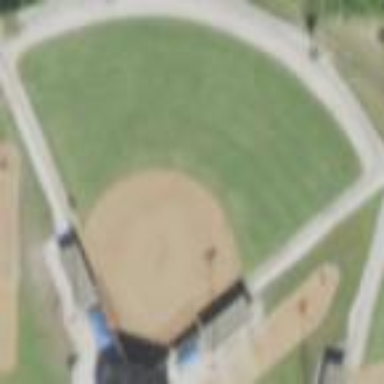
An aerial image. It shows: Baseball pitch for leisure and sports activities.